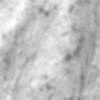
Label: no_change